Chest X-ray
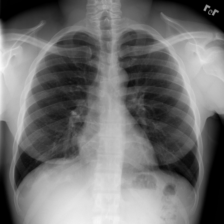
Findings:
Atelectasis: positive
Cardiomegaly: negative
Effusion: negative
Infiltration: positive
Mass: negative
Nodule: negative
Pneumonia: negative
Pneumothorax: negative
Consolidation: negative
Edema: negative
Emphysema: negative
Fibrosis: negative
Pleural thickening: negative
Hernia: negative